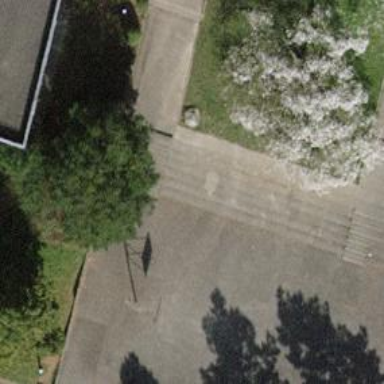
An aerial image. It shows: Road with steps.